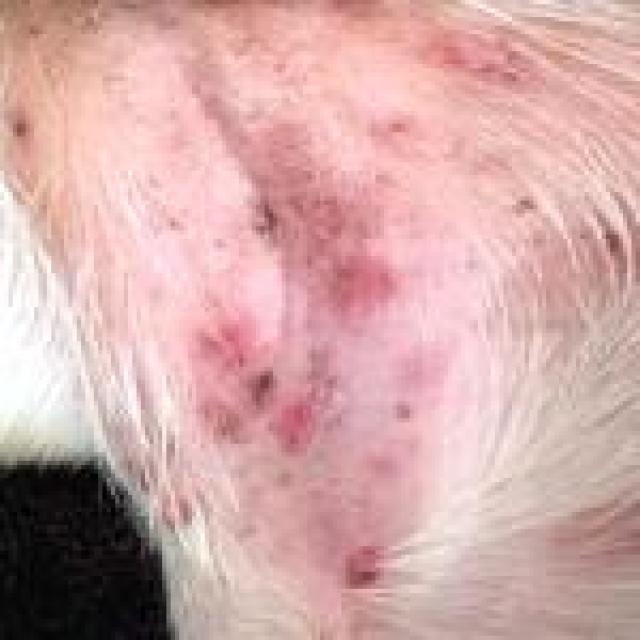
Canine fungal skin infection — characterized by alopecia, scaling, crusting, and circular lesions. Common agents include Malassezia and Candida species.